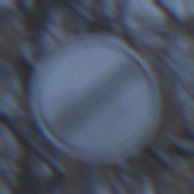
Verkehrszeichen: EndeSaemtlicherBegrenzungen
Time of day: Midday
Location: Outdoor (Nature)
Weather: Overcast
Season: Winter
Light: Natural